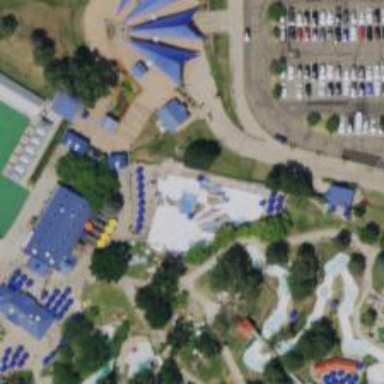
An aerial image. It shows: Water slide attraction.